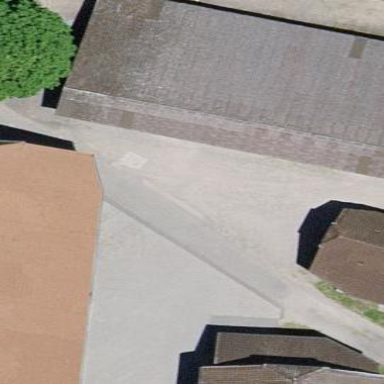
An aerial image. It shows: Rural barn.